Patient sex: M
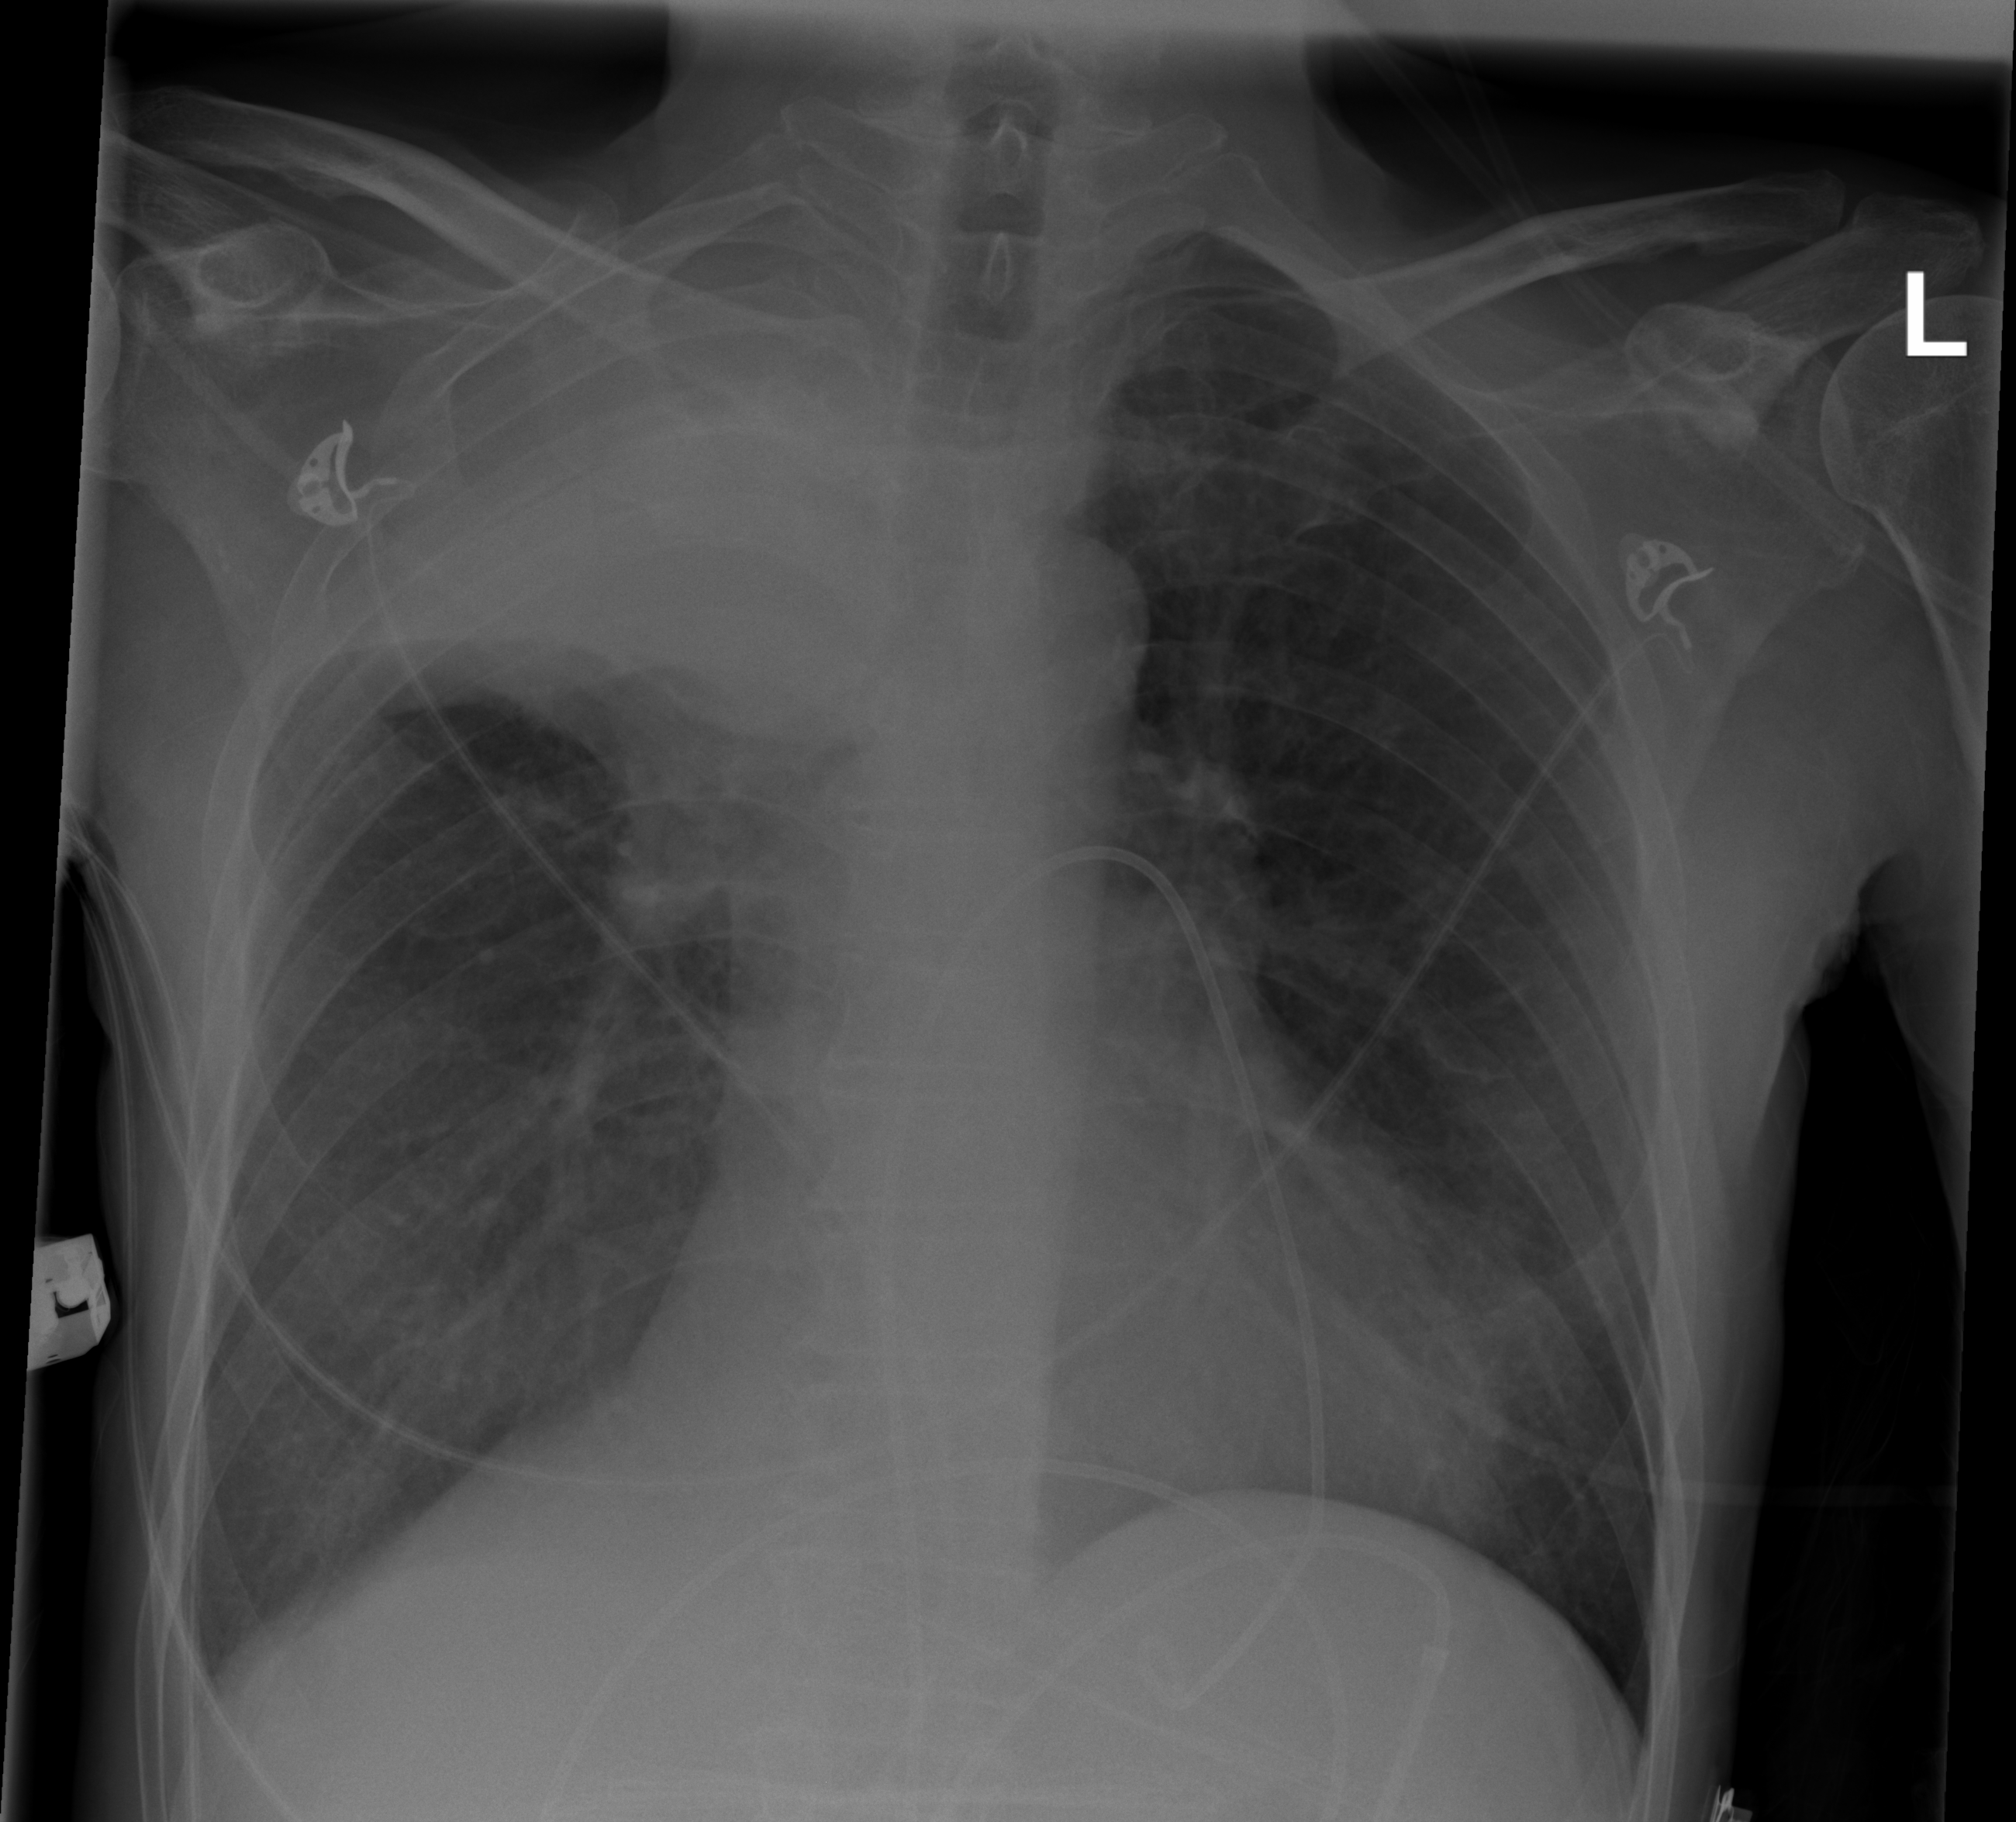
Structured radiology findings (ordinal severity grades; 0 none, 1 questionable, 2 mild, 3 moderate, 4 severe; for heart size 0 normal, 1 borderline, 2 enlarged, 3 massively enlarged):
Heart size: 1
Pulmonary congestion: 0
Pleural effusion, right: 1
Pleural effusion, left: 0
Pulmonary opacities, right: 0
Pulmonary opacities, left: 0
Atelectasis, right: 3
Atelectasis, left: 0